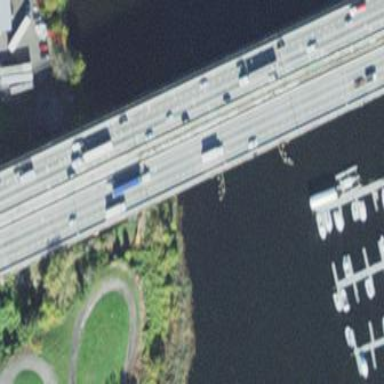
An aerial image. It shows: Man-made bridge.